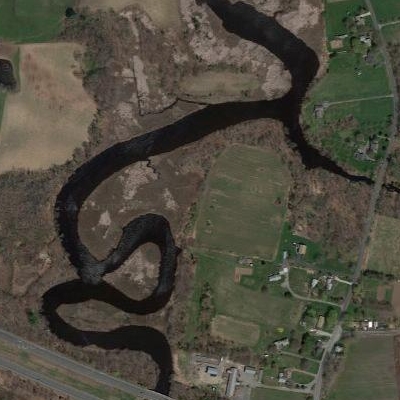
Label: dRiverLake